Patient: sex M, age 67
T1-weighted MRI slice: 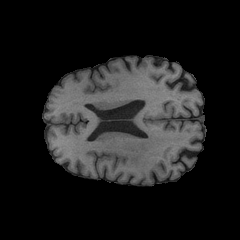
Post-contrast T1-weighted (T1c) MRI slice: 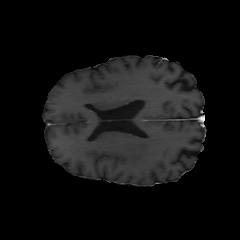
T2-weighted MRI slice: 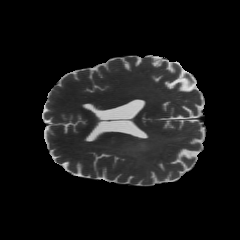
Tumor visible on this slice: yes
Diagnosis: Glioblastoma, IDH-wildtype
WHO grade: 4